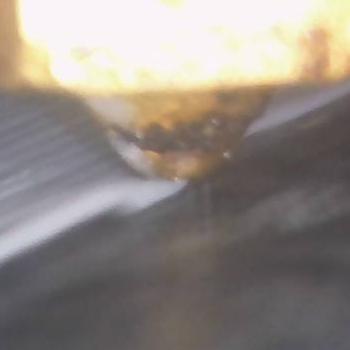
Flow rate: 56%